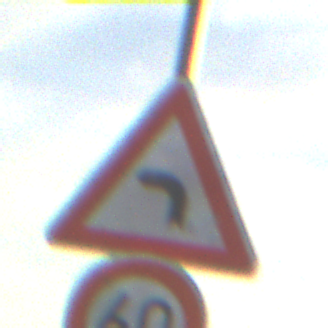
Verkehrszeichen: KurveLinks
Zusatzzeichen unten: Geschwindigkeit60
Umgebung: Outdoor, Nature
Tageszeit: SunriseSunset
Wetter: PartlyCloudy
Licht: Natural
Jahreszeit: Summer
Kontrast: HighContrast